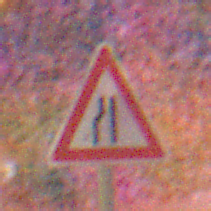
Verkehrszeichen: EinseitigVerengteFahrbahnLinks
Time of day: Night
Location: Outdoor (Nature)
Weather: Clear
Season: NotSpecified
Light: Natural